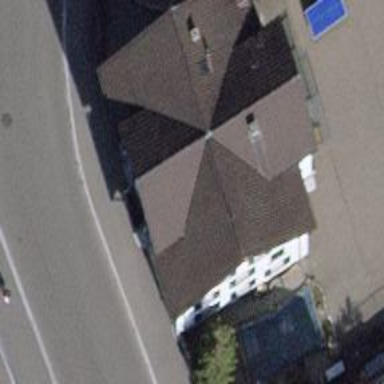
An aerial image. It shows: School building with gabled roof.